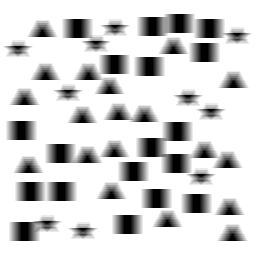
Squares: 19
Triangles: 19
Stars: 10
Total shapes: 48